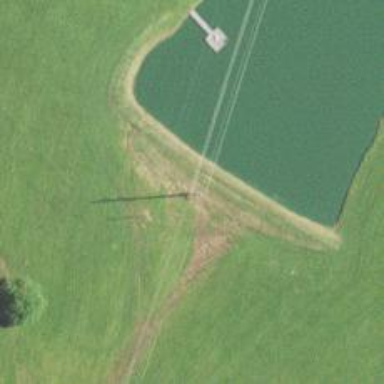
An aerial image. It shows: Power pole.